Field crop: maize
Growth stage: 2
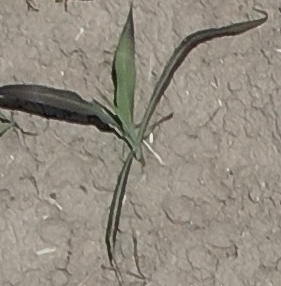
Species: sorghum